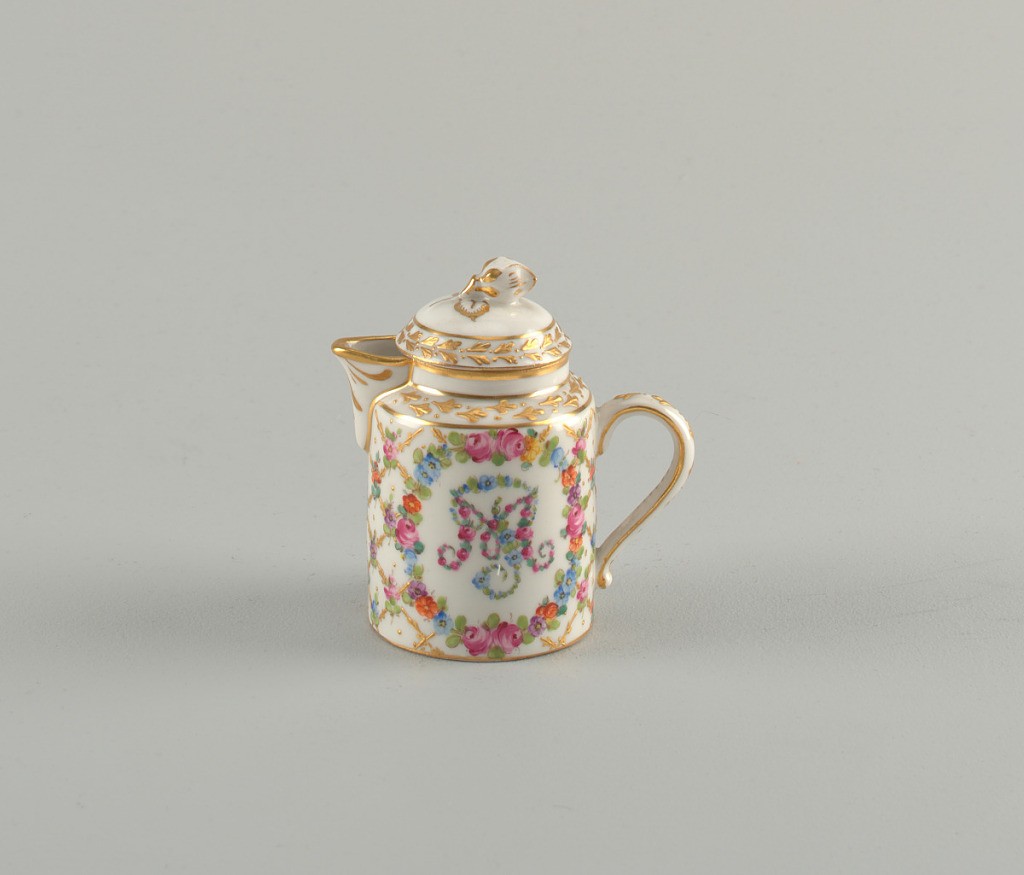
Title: Creamer with Monogram and Diamond Lattice Pattern
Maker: Carl Thieme Potschappel Porcelain Manufactory, German, established 1872
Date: ca. 1901
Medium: hard paste porcelain, vitreous enamel, gold
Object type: creamer
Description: Cylindrical body and domed lid with gilded flower finial. Flower wreath with basket. Wide, short spout.